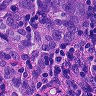
Metastatic tissue present: yes